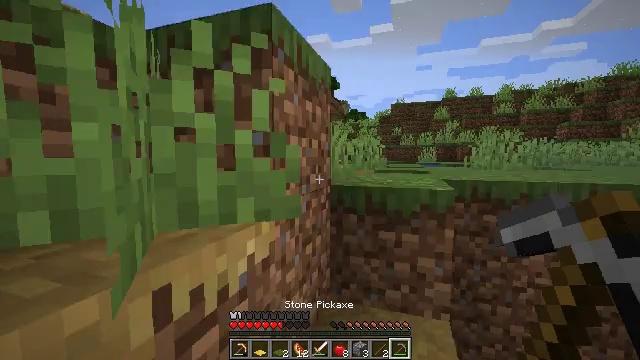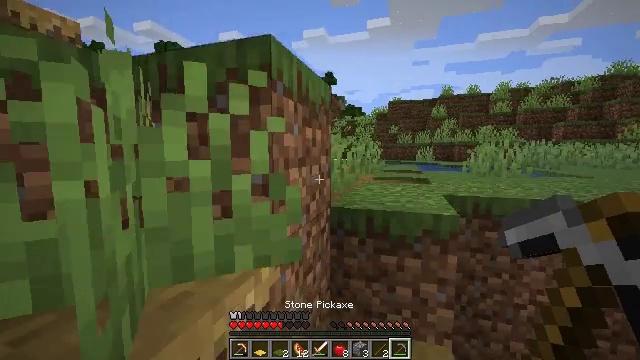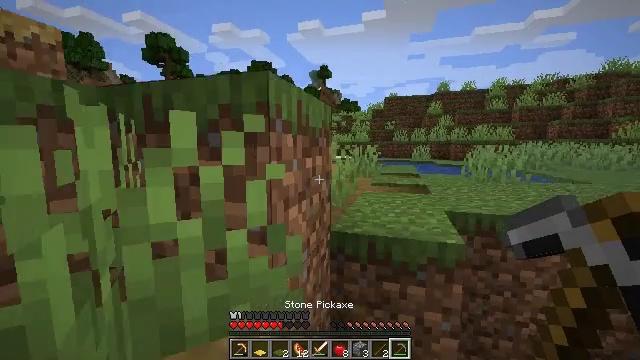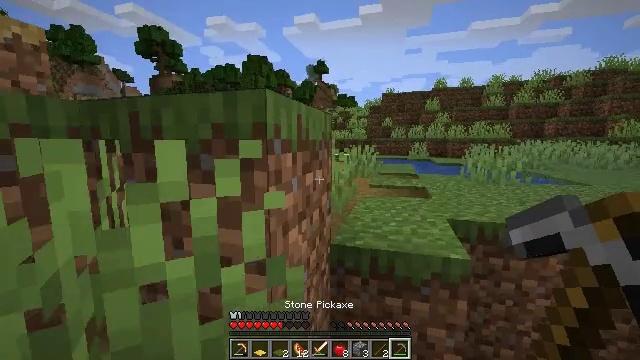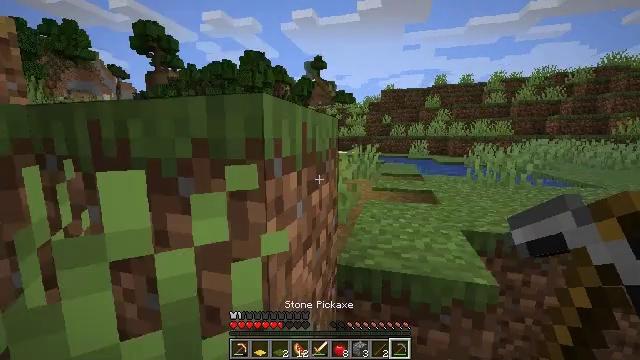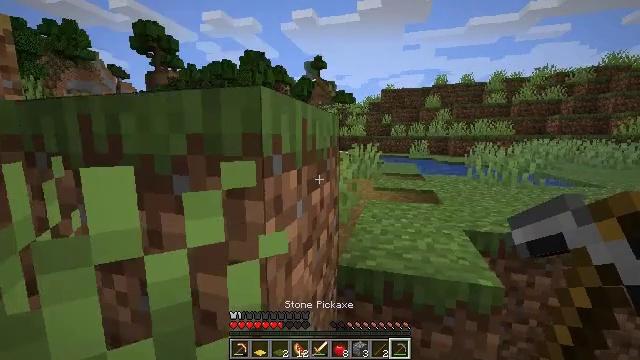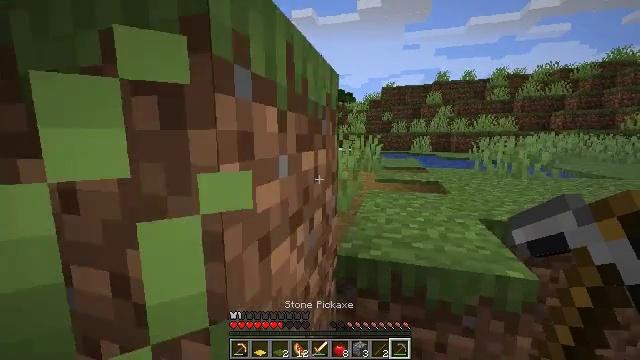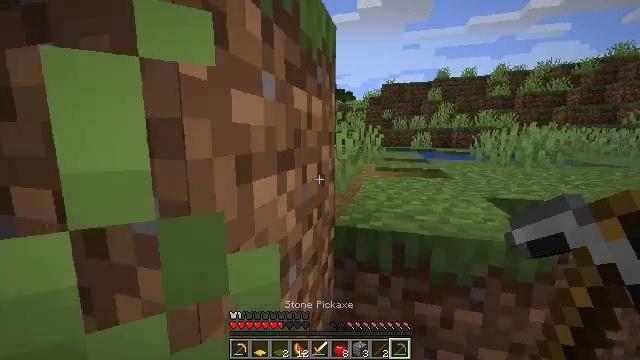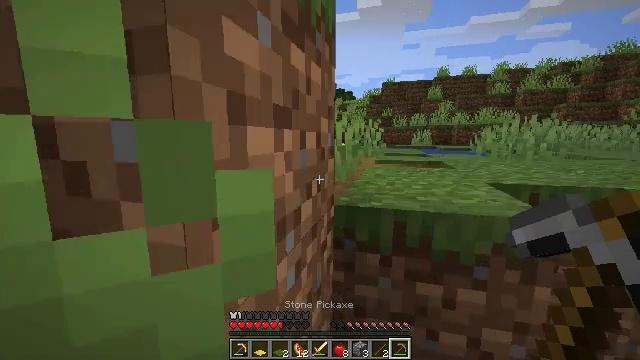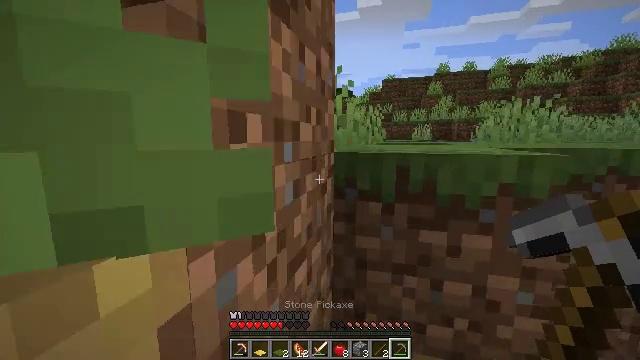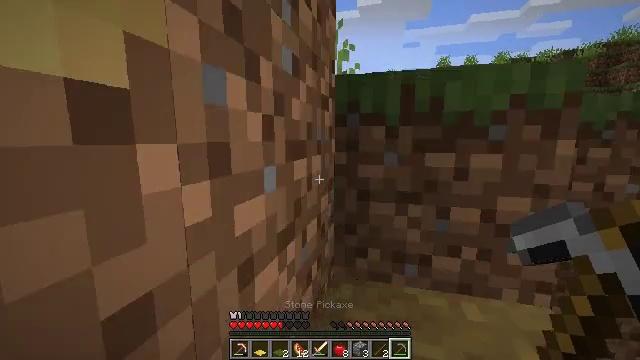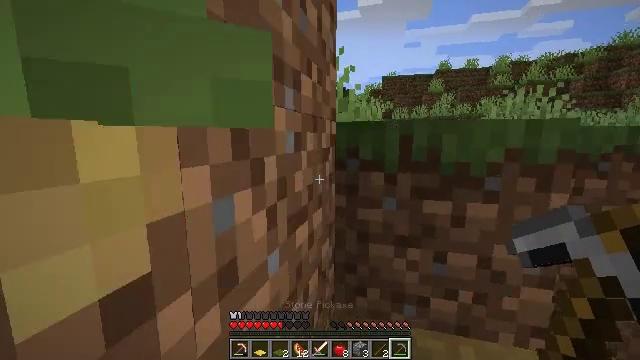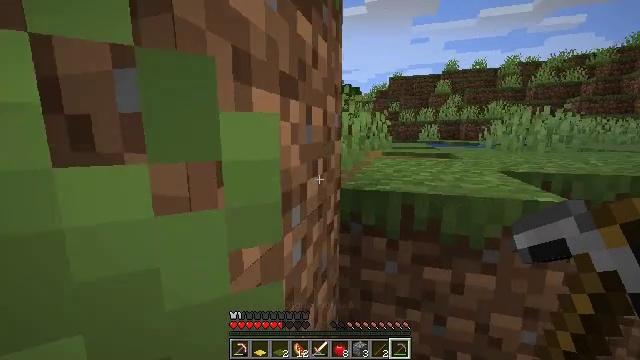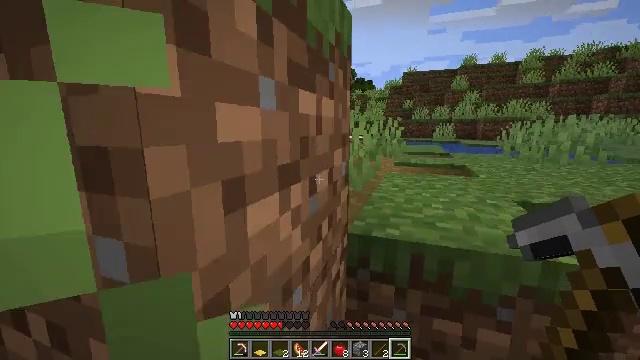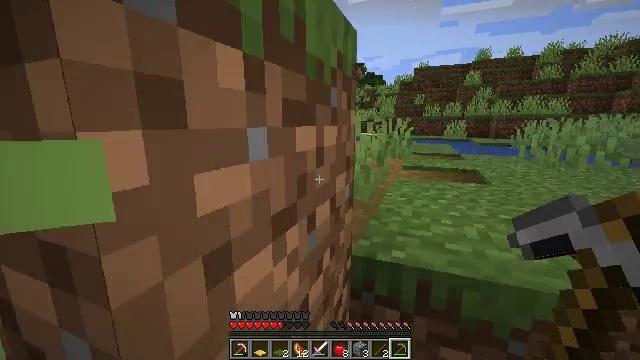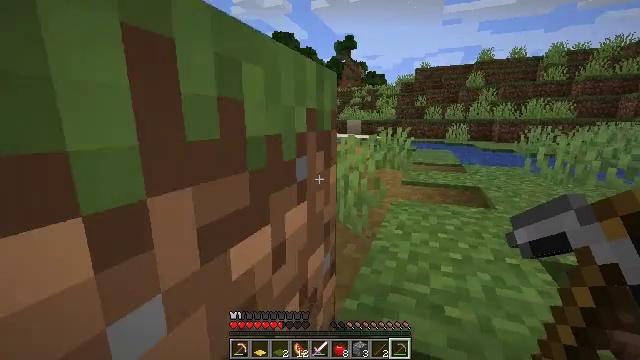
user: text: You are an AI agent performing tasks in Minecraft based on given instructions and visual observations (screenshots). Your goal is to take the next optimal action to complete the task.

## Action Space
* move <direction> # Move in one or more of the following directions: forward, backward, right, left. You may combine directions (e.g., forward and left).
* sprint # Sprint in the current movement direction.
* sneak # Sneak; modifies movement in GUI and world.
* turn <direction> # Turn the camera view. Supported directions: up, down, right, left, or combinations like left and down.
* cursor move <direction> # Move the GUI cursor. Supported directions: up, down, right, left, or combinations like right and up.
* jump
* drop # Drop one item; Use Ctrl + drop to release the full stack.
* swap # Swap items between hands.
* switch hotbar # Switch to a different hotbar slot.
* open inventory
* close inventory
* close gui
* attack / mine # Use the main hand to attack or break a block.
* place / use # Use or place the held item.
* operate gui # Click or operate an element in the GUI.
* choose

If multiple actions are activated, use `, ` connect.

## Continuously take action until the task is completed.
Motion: motion action
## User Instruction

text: Gather oak leaves by attacking.
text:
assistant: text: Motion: move forward, turn down, jump
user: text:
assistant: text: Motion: move forward, turn right and down, jump
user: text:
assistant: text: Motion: move forward, turn down, jump
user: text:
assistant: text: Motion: move forward, jump
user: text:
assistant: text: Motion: move forward, jump
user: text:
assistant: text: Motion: move forward, jump
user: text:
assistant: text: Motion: move forward, jump
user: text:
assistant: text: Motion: move forward, jump
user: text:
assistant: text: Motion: move forward, jump
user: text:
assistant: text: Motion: move forward, jump
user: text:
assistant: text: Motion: move forward, jump
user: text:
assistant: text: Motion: move forward, turn left, jump
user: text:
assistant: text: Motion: move forward, turn left and down, jump
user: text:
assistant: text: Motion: move forward, turn left and down, jump
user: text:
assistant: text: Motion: move forward, jump
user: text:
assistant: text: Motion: move forward, jump
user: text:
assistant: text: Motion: move forward, jump
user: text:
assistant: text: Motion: move forward, jump
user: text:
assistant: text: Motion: move forward, turn left, jump
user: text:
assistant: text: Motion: move forward, turn left, jump
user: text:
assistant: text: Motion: move forward, turn left, jump
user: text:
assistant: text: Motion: move forward, turn left, jump
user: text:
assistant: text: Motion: move forward, turn left, jump
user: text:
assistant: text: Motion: move forward, jump
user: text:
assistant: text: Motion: move forward, jump
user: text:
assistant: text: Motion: move forward, jump
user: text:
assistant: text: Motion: move forward, jump
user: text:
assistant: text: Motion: move forward, turn left, jump
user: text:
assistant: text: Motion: move forward, turn left, jump
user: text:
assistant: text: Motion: move forward, jump